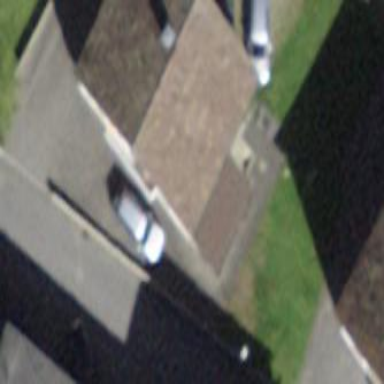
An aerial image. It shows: Residential building with gabled roof. The roof is oriented across the building. The building is white with gray roof.